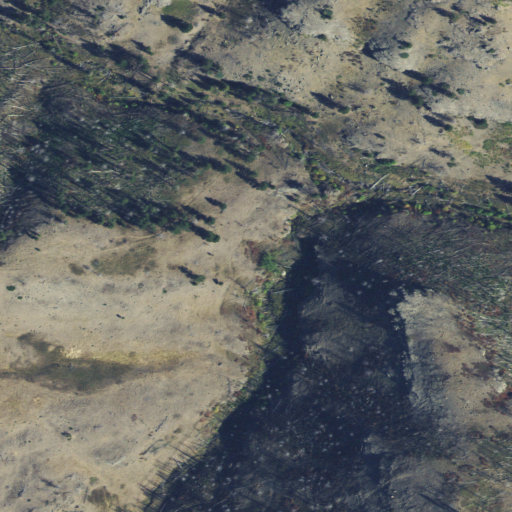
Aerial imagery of valley in Montana named Smith Coulee containing shrub, grassland, and evergreen forest